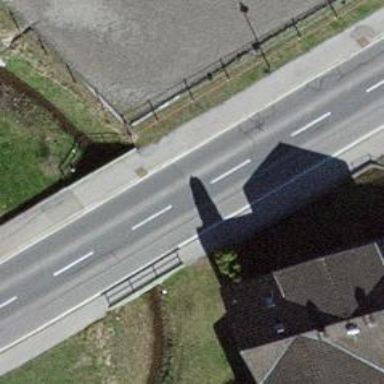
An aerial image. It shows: Culvert tunnel under ditch.